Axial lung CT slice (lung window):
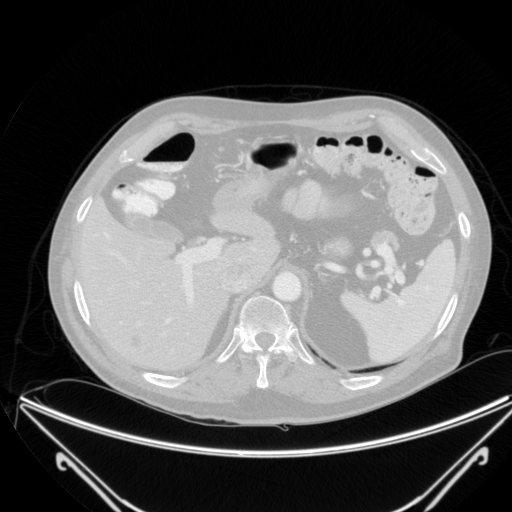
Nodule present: no